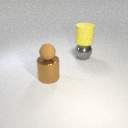
small brown rubber sphere to the left of large yellow rubber cylinder